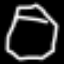
Label: octagon